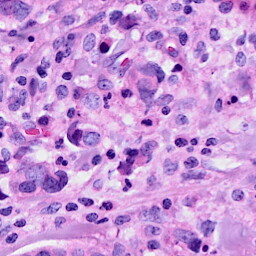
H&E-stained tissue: Breast